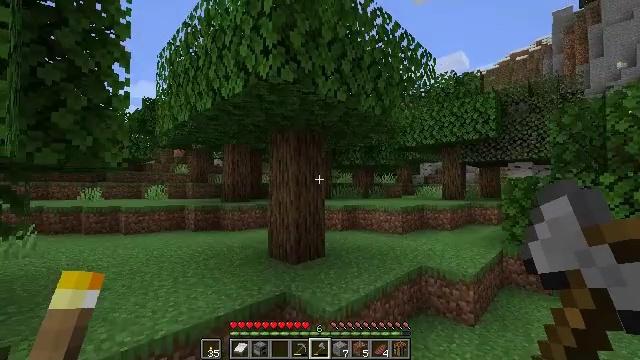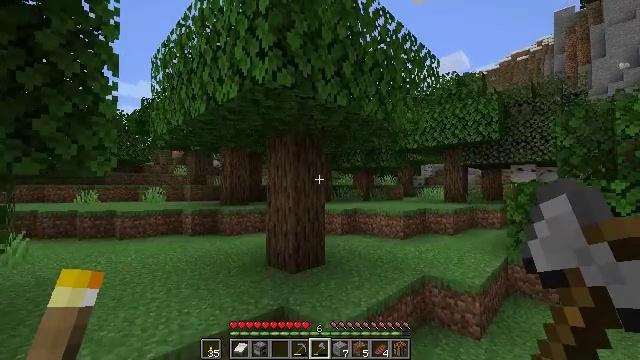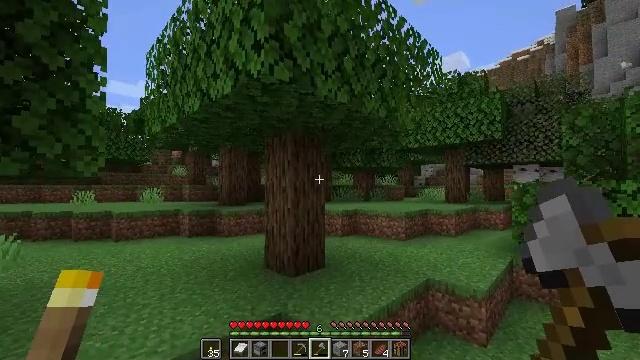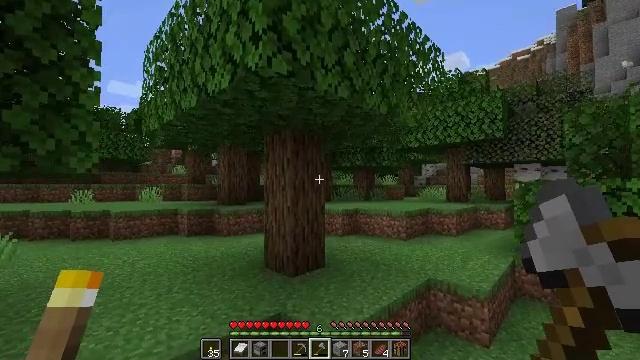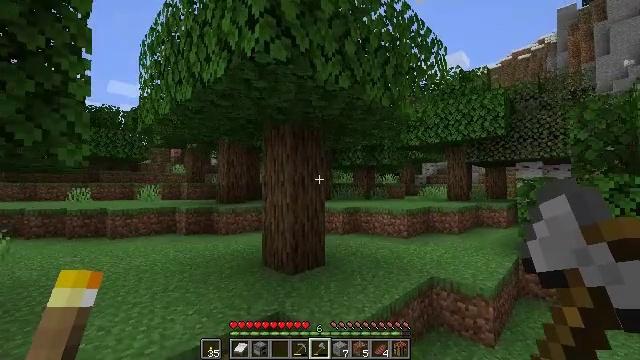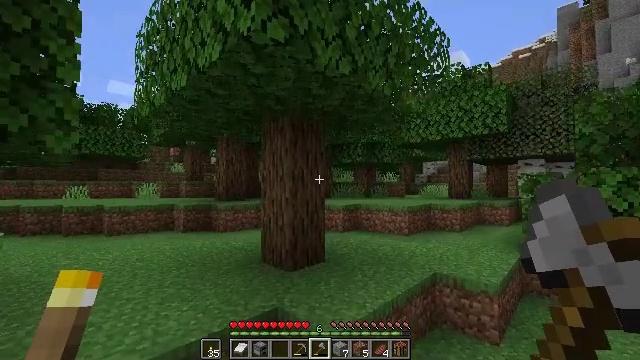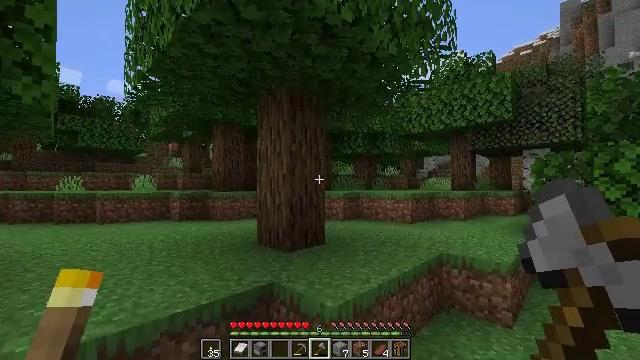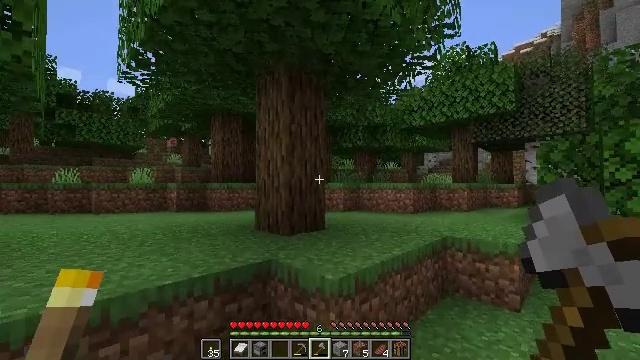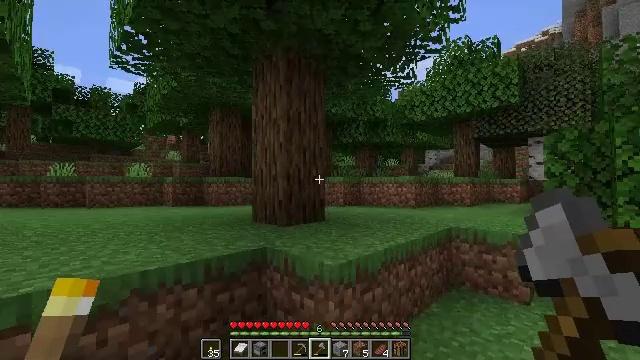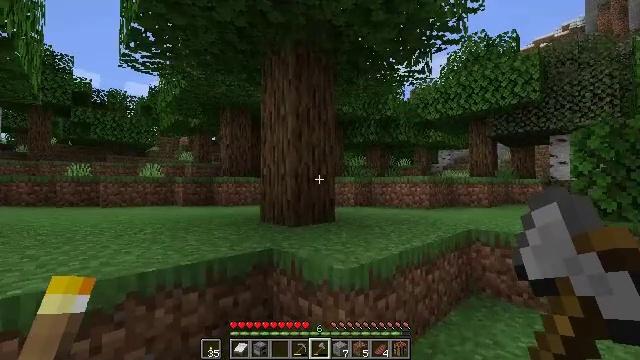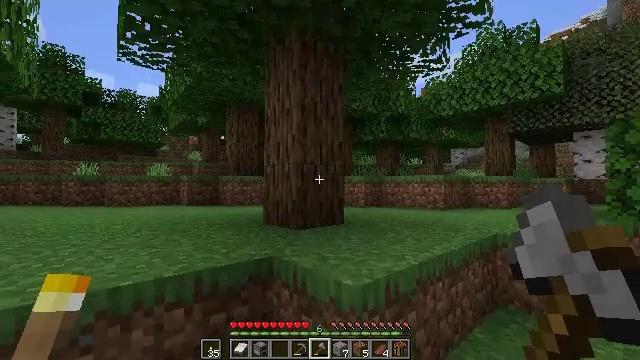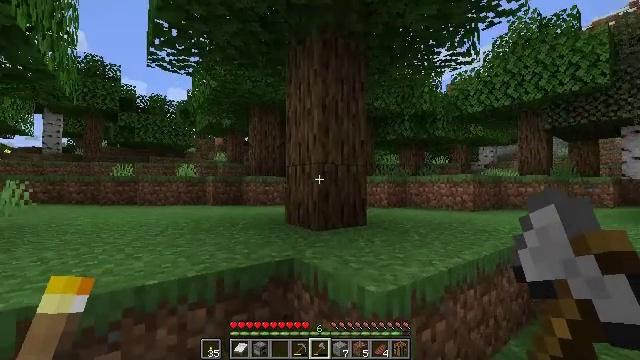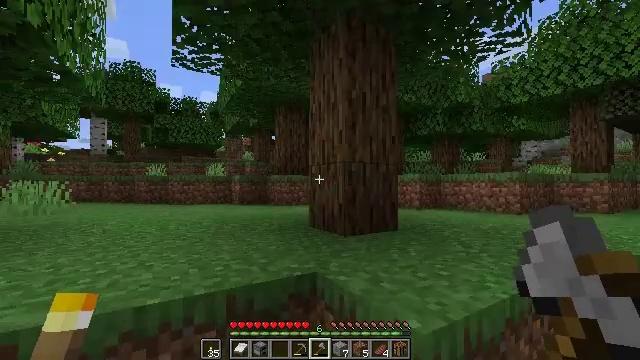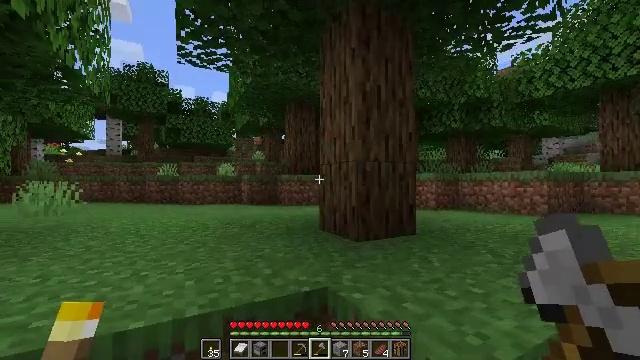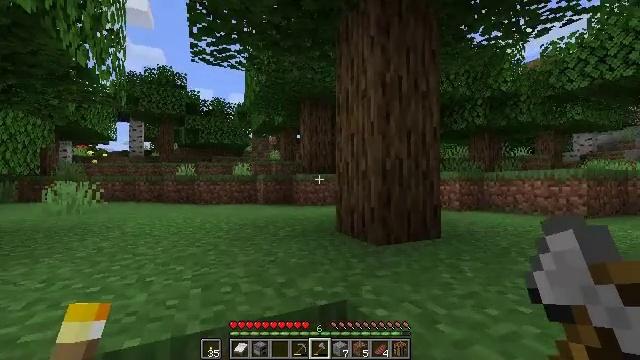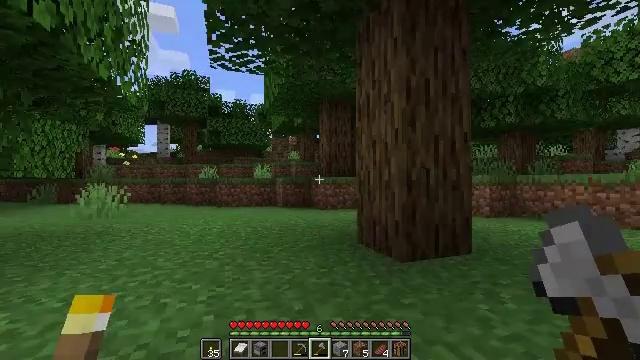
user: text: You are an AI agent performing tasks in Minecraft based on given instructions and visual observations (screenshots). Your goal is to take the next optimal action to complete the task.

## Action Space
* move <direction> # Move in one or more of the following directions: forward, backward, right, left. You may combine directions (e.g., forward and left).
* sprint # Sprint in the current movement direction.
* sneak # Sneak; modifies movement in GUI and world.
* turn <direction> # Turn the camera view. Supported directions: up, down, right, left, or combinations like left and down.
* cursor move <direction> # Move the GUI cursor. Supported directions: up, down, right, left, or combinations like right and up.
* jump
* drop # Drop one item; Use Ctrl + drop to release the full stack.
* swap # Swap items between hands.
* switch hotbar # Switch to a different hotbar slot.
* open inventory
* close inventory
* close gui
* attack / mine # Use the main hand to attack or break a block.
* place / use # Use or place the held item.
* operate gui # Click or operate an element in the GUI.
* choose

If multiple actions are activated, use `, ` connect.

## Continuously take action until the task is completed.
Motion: motion action
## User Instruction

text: Destroy the bee nest.
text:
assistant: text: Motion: move forward
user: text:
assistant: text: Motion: move forward
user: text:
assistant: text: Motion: move forward
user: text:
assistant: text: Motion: move forward
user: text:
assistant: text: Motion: move forward
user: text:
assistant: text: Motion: move forward
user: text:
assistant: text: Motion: move forward
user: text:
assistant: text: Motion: move forward
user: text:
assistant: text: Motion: move forward, turn left
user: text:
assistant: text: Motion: move forward, turn left
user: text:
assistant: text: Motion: move forward, turn left
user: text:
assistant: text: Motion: move forward, turn left
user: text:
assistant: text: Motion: move forward, turn left
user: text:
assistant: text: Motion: move forward, turn left
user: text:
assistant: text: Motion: move forward, turn left, jump
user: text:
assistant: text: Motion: move forward, turn left, jump
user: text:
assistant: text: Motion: move forward, jump
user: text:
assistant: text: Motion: move forward, jump
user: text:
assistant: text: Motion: move forward, jump
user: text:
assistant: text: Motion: move forward, turn left, jump
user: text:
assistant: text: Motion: move forward, turn left, jump
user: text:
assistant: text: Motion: move forward, turn left, jump
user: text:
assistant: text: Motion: move forward, turn left, jump
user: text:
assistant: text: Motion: move forward, turn left, jump
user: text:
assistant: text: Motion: move forward, turn left, jump
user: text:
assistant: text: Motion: move forward, turn left, jump
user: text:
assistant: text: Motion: move forward, turn left, jump
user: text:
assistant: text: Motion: move forward, turn left, jump
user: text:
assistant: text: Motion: move forward, turn left, jump
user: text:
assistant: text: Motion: move forward, turn left, jump